Question: I have a raster in .tif format which I am trying to visualize in R using levelplot. Here is what I have done so far:
'''
library(raster)
library(lattice)
data_tif <- raster("fthrt14_21.tif", RAT = TRUE)
data_tif
rat <- read.dbf("fthrt14_21.tif.vat.dbf")
rat
data_tif <- ratify(data_tif)
colnames(rat)[1] <- "ID"
levels(data_tif) <- rat
levelplot(data_tif, col.regions=rev(terrain.colors(5)),main = "Fire Threats"
, attr(THRT_CLASS))
'''
I am getting an error: Error in UseMethod("levelplot") :
no applicable method for 'levelplot' applied to an object of class "c('RasterLayer', 'Raster', 'BasicRaster')"
How can I resolve this error? This is what my RAT looks like:

'''
# Code for getting reproducible example of RAT file
Value <- c(1,2,3,4,5)
Count <- c(<PHONE>,127852558,102695341,108155367,<PHONE>)
THRT_CLASS <- c("Low","Moderate","High","Very High","Extreme")
RAT <- data.frame(Value,Count,THRT_CLASS
'''
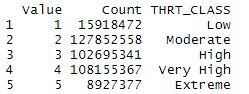
Answer: Well, this is a bit tricky! First thing is loading 'raster' and 'lattice' libraries and then using 'lattice::levelplot' for plotting categorical raster. However, you should be using 'rasterVis::levelplot' for this purpose.
'''
library(raster)
library(rasterVis)
## Example data
r <- raster(ncol=4, nrow=2)
r[] <- sample(1:4, size=ncell(r), replace=TRUE)
r <- as.factor(r)
## Add a landcover column to the Raster Attribute Table
rat <- levels(r)[[1]]
rat[["landcover"]] <- c("land","ocean/lake", "rivers","water bodies")
levels(r) <- rat
## Plot
rasterVis::levelplot(r, col.regions=rev(terrain.colors(4)), xlab="", ylab="")
'''
then you get this plot:
<URL>
However, if you use below script you bump into error message:
'''
> levelplot(r, col.regions=rev(terrain.colors(4)), xlab="", ylab="")
'''
> Error in UseMethod("levelplot") : no applicable method for
'levelplot' applied to an object of class "c('RasterLayer', 'Raster',
'BasicRaster')"
Note that even if you only load 'raster' package (not 'lattice'), you may still see this error as the 'lattice' and 'rasterVis' share same function 'levelplot' and 'raster' package automatically loads 'lattice'. To get around this use 'rasterVis::levelplot'.